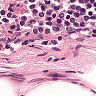
Metastatic tissue present: no